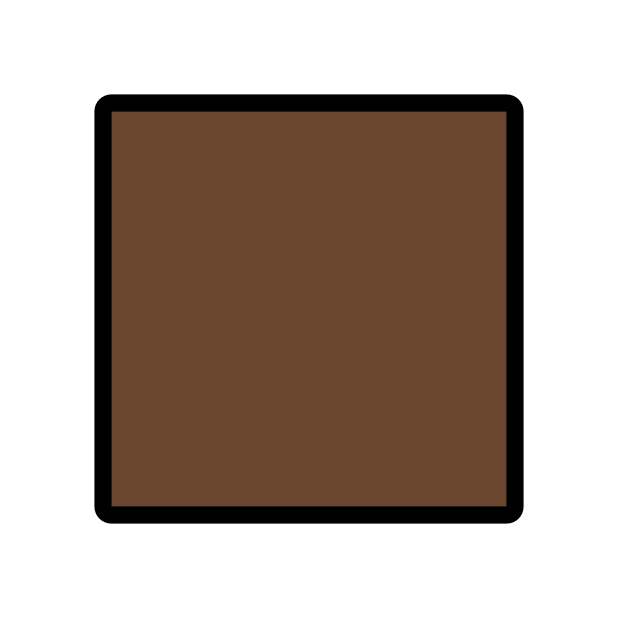
Emoji: 🏿
Name: emoji modifier fitzpatrick type-6
Unicode: 0x1f3ff